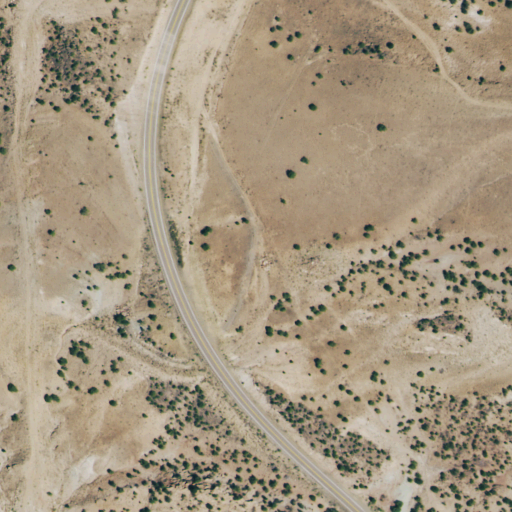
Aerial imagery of gap in Colorado named Gypsum Gap containing shrub, low intensity development, medium intensity development, and evergreen forest